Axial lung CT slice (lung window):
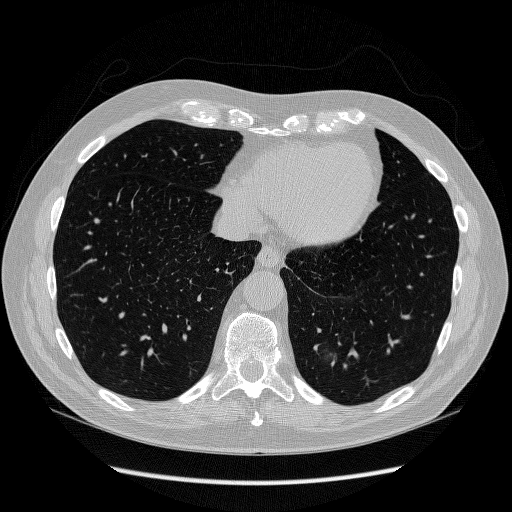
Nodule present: no